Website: home-depot
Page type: delivery-shipping
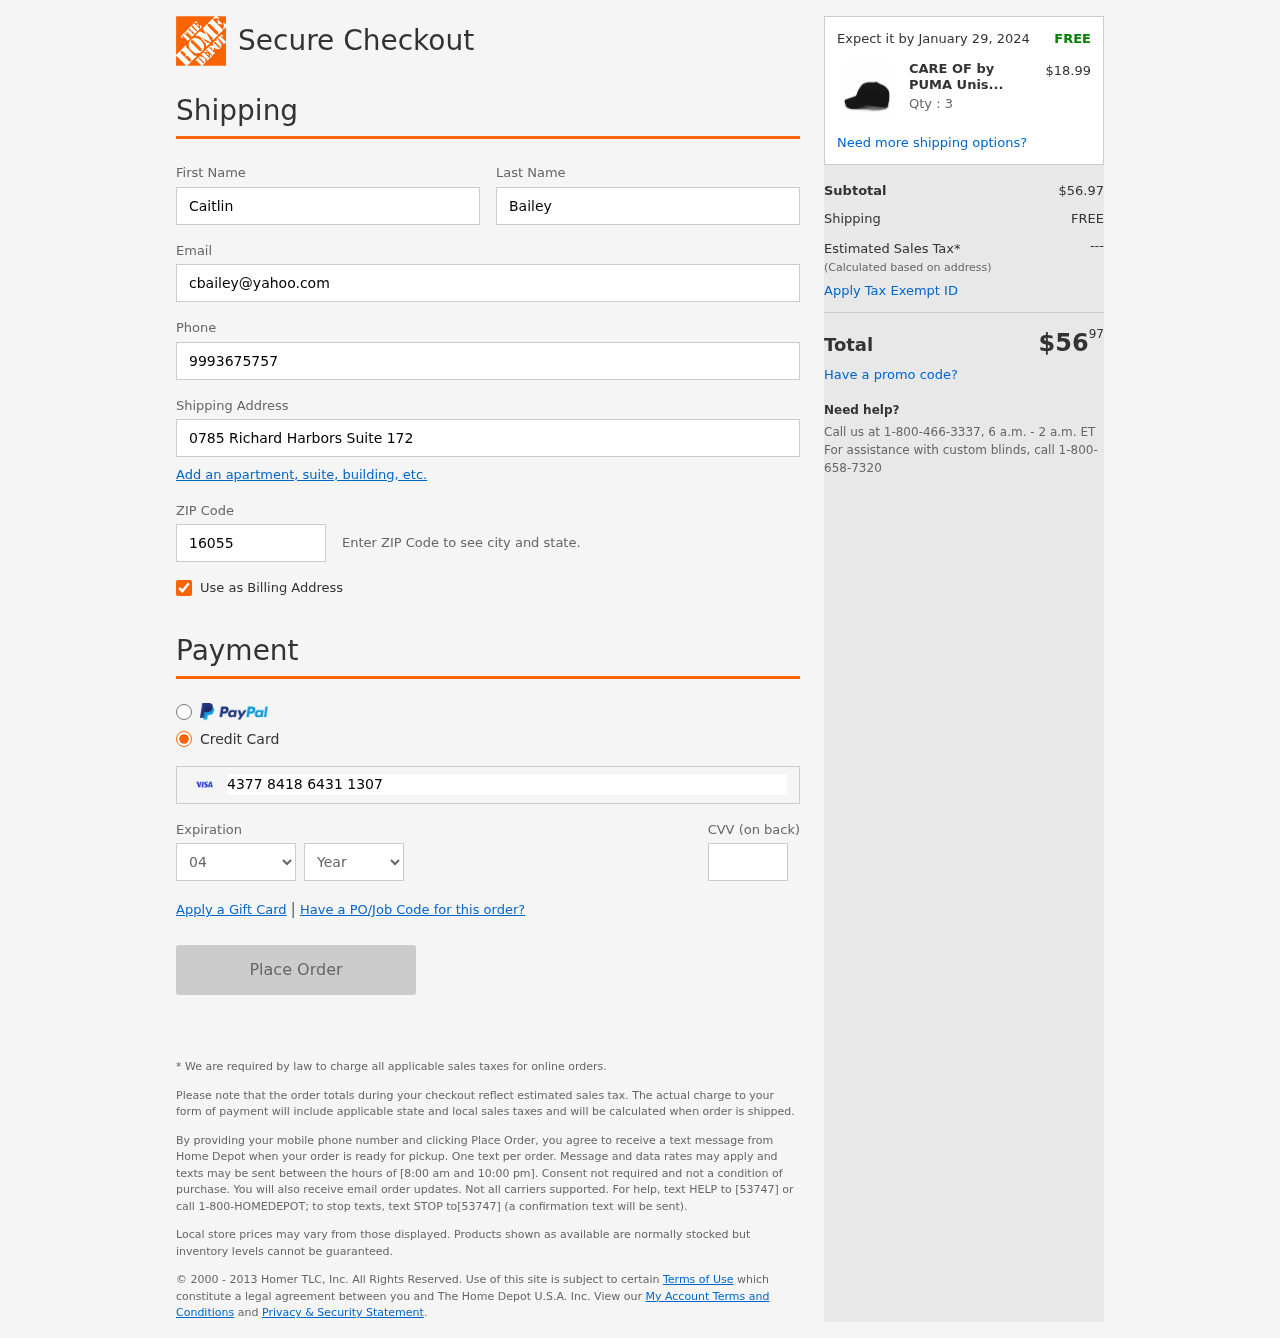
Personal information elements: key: PII_CARD_CVV
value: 211
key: PII_CARD_EXPIRY_MONTH
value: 04
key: PII_CARD_EXPIRY_YEAR
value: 30
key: PII_CARD_NUMBER
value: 4377 8418 6431 1307
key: PII_EMAIL
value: cbailey@yahoo.com
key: PII_FIRSTNAME
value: Caitlin
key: PII_LASTNAME
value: Bailey
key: PII_PHONE
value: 9993675757
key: PII_POSTCODE
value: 16055
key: PII_STREET
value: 0785 Richard Harbors Suite 172
Product elements: key: PRODUCT1_NAME
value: CARE OF by PUMA Unisex Stretch Fit Sports Cap, Black, S/M
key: PRODUCT1_PRICE
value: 18.99
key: PRODUCT1_QUANTITY
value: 3
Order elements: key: ORDER_DELIVERY_DATE
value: Expect it by January 29, 2024
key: ORDER_SUBTOTAL
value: $56.97
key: ORDER_SHIPPING_COST
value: FREE
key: ORDER_TOTAL
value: $5697